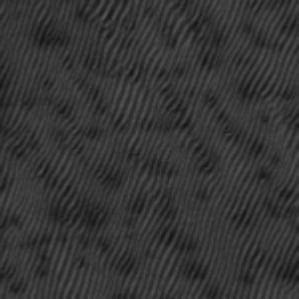
Label: frost